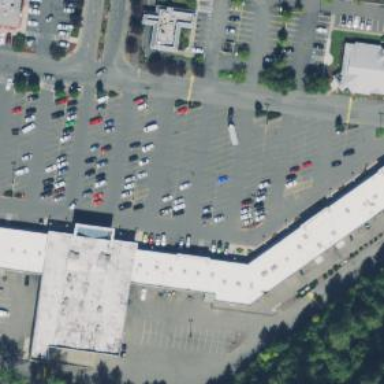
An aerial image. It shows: Commercial building.